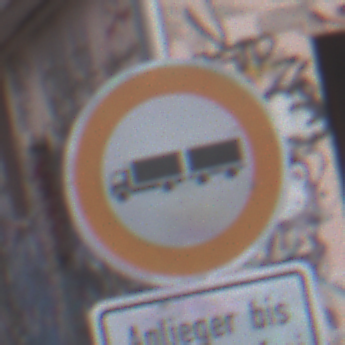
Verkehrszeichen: VerbotLastkraftwagenMitAnhaenger
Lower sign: SonstigeFahrzeugePersonengruppenFrei3
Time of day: SunriseSunset
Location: Outdoor (Suburban)
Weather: PartlyCloudy
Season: NotSpecified
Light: Natural